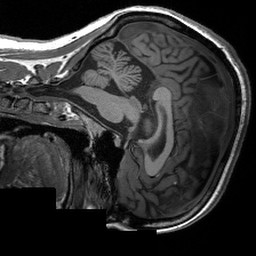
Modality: T1w
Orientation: sagittal
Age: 39
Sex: female
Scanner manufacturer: siemens
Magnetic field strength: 3 T
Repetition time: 2.3 s
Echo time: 0.00233 s